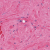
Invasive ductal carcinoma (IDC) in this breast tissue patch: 0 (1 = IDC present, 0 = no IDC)